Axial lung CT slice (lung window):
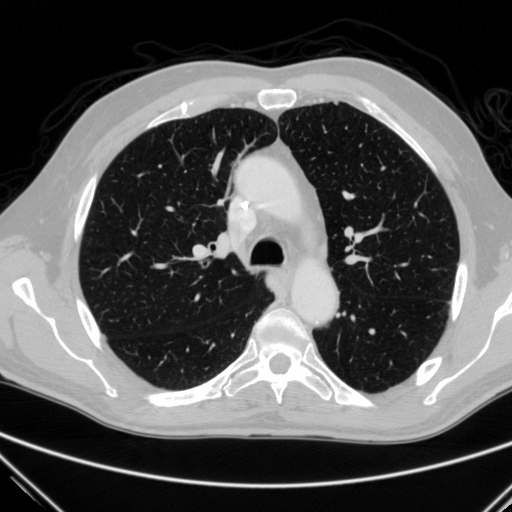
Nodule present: yes
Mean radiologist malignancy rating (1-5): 3